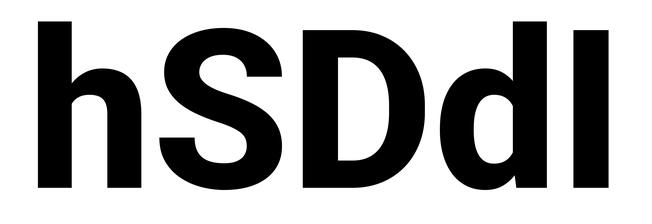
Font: Roboto_ExtraBold